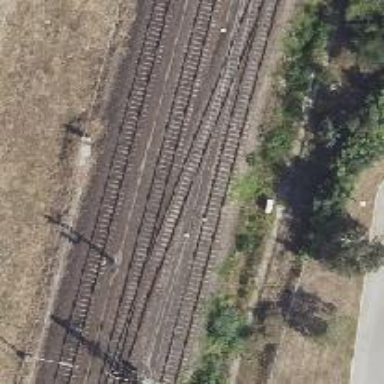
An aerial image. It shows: Railway line running on embankment.